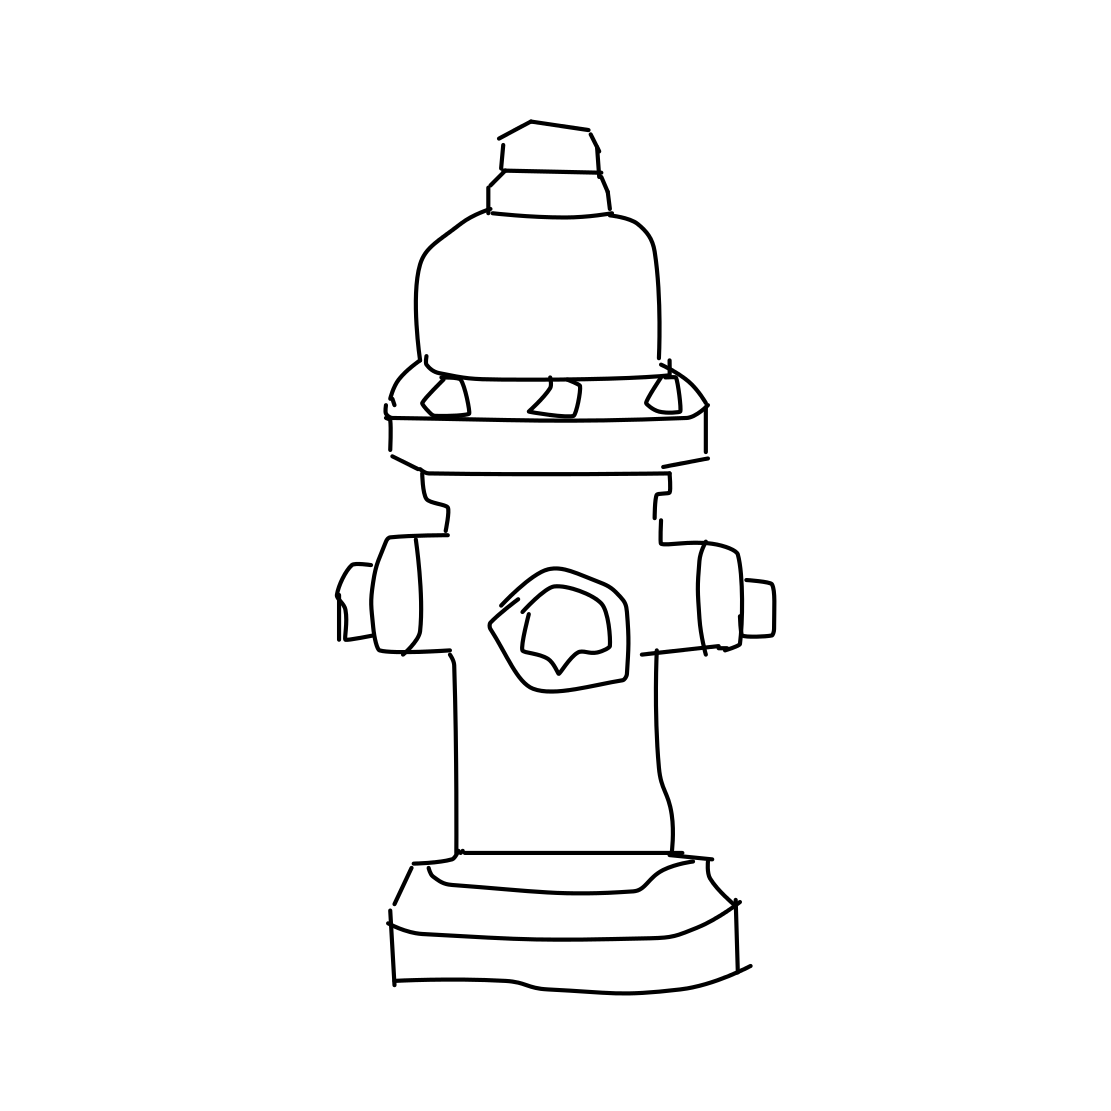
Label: fire hydrant